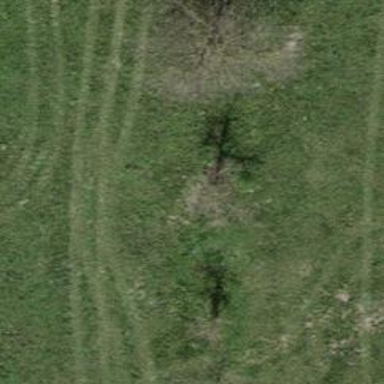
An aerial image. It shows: Row of trees in natural setting.